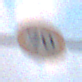
Verkehrszeichen: Geschwindigkeit70
Umgebung: Outdoor, Nature
Tageszeit: SunriseSunset
Wetter: PartlyCloudy
Licht: Natural
Jahreszeit: NotSpecified
Kontrast: LowContrast